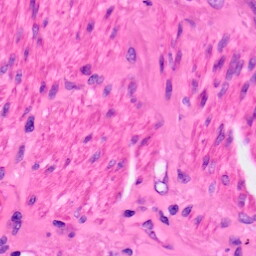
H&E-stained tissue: Lung